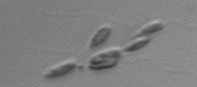
Label: Dinobryon